Question: I have a table filled with members list ('listmembers.php') and one of the column looks like this:

But, when I click the ban now! or unban now! the page refers to 'dobanunban.php' and it shows
which refers to '$status = $_REQUEST['status'];'
I have the following code in 'listmembers.php'
'''
<?php
session_start();
include("control/connect.php");
if(!empty($_SESSION['usernameonline'])){
if($_SESSION['usernameonline'] == NULL || $_SESSION['usernameonline'] == ""){
header("location:index.php");
}
}
if(empty($_REQUEST['username'])){
$username = "";
}else{
$username = $_REQUEST['username'];
}
$query = NULL;
$query = "select image,username,fullname,email,phone,status from member where username <> 'admin'";
$result = mysql_query($query);
?>
/----------------------------/
<td>
<?php echo $row['status'];?>
<br/>
<a id="status" href="control/dobanunban.php?username=<?php
echo $row['username'];
echo $row['status'];
?>">
<?php
if($row['status']=='banned'){
echo "Unban now!";}
else{ echo "Ban now!";}
?>
</a>
</td>
'''
And this in my 'dobanunban.php':
'''
<?php
include("connect.php");
$username = $_REQUEST['username'];
$status = $_REQUEST['status'];
if($status=="unbanned"){
$query1 = "update member SET Status = 'banned' WHERE username='$username';";
mysql_query($query1);
header("location:../listmembers.php?err=Success ban member");
}else if($status=="banned"){
$query2 = "update member SET Status = 'unbanned' WHERE username='$username';";
mysql_query($query2);
header("location:../listmembers.php?err=Success unban member");
}
'''
Looks like the '$status' didn't get the value from 'listmembers.php' echo.
What's my mistake? And what should I do?
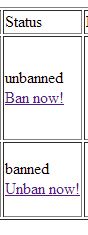
Answer: '''
<a id="status" href="control/dobanunban.php?username=<?php echo $row['username']; ?>
&status=
//you missed it here
<?php echo $row['status'];?>">
'''